Aerial crown-view tile of a tropical tree (Barro Colorado Island, Panama), acquired 20250915:
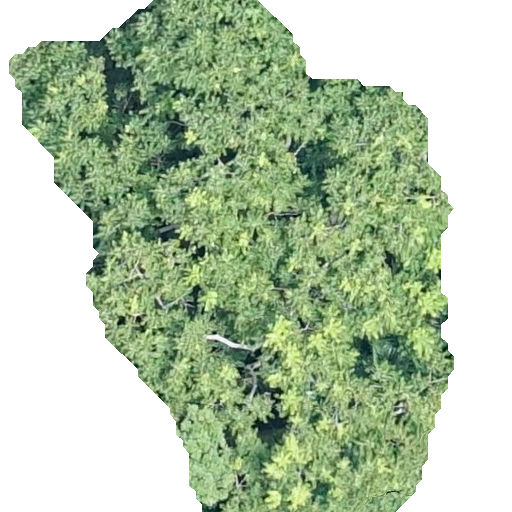
Species: Spondias radlkoferi
GBIF accepted scientific name: Spondias radlkoferi
Crown area: 234.563 m²